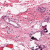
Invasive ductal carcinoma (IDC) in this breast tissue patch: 0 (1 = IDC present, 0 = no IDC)